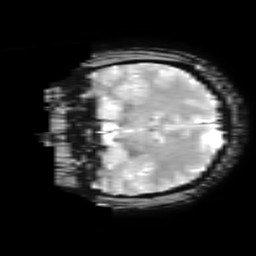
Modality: T2starw
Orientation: coronal
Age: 42
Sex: female
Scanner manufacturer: ge
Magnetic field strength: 3 T
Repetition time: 0.65 s
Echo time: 0.02 s